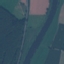
Land use / land cover: River